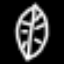
Label: leaf